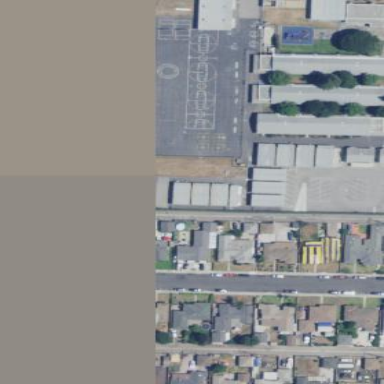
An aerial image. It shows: School.